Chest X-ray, AP view. Patient: 63 years old, sex F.
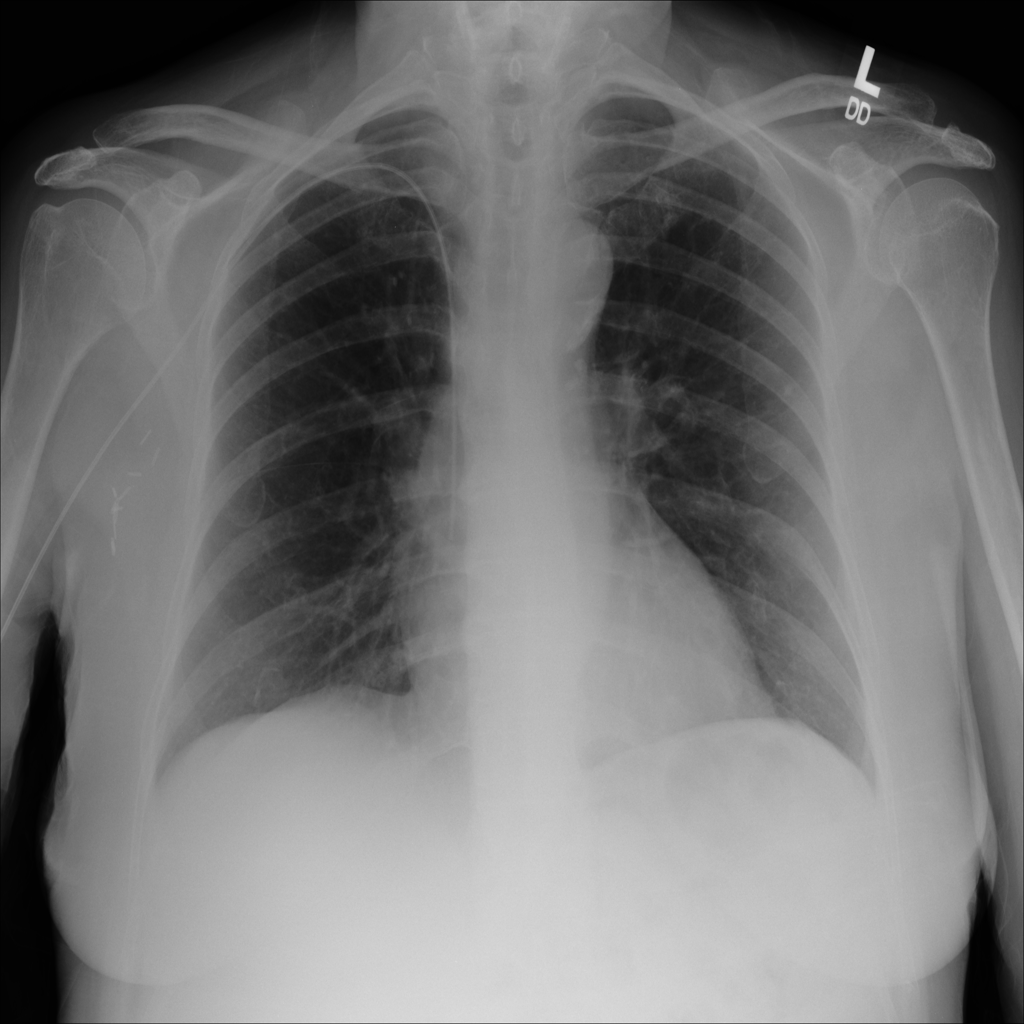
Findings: No Finding